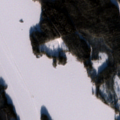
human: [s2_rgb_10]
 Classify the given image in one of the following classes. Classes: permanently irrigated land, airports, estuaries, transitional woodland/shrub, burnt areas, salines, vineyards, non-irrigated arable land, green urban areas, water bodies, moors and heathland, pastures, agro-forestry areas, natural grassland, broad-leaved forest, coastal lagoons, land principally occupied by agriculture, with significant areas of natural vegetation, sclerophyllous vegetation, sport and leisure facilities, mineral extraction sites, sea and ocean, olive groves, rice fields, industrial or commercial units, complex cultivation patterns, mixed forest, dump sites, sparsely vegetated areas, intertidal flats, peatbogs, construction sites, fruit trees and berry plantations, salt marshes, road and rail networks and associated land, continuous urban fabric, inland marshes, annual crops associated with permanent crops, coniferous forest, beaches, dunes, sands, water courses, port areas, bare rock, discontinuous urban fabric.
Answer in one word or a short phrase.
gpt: coniferous forest, mixed forest, water bodies